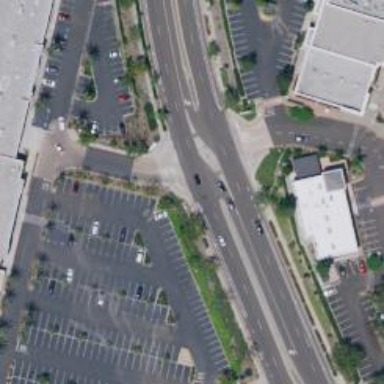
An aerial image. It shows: Tertiary link road with asphalt surface.